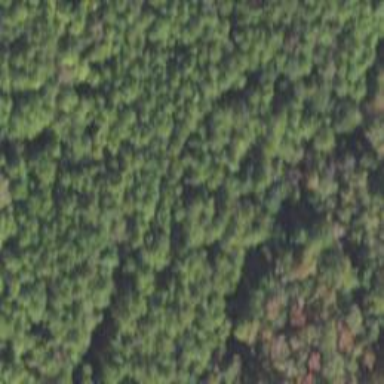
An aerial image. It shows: Forest area predominantly covered with needle-leaved trees.